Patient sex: M
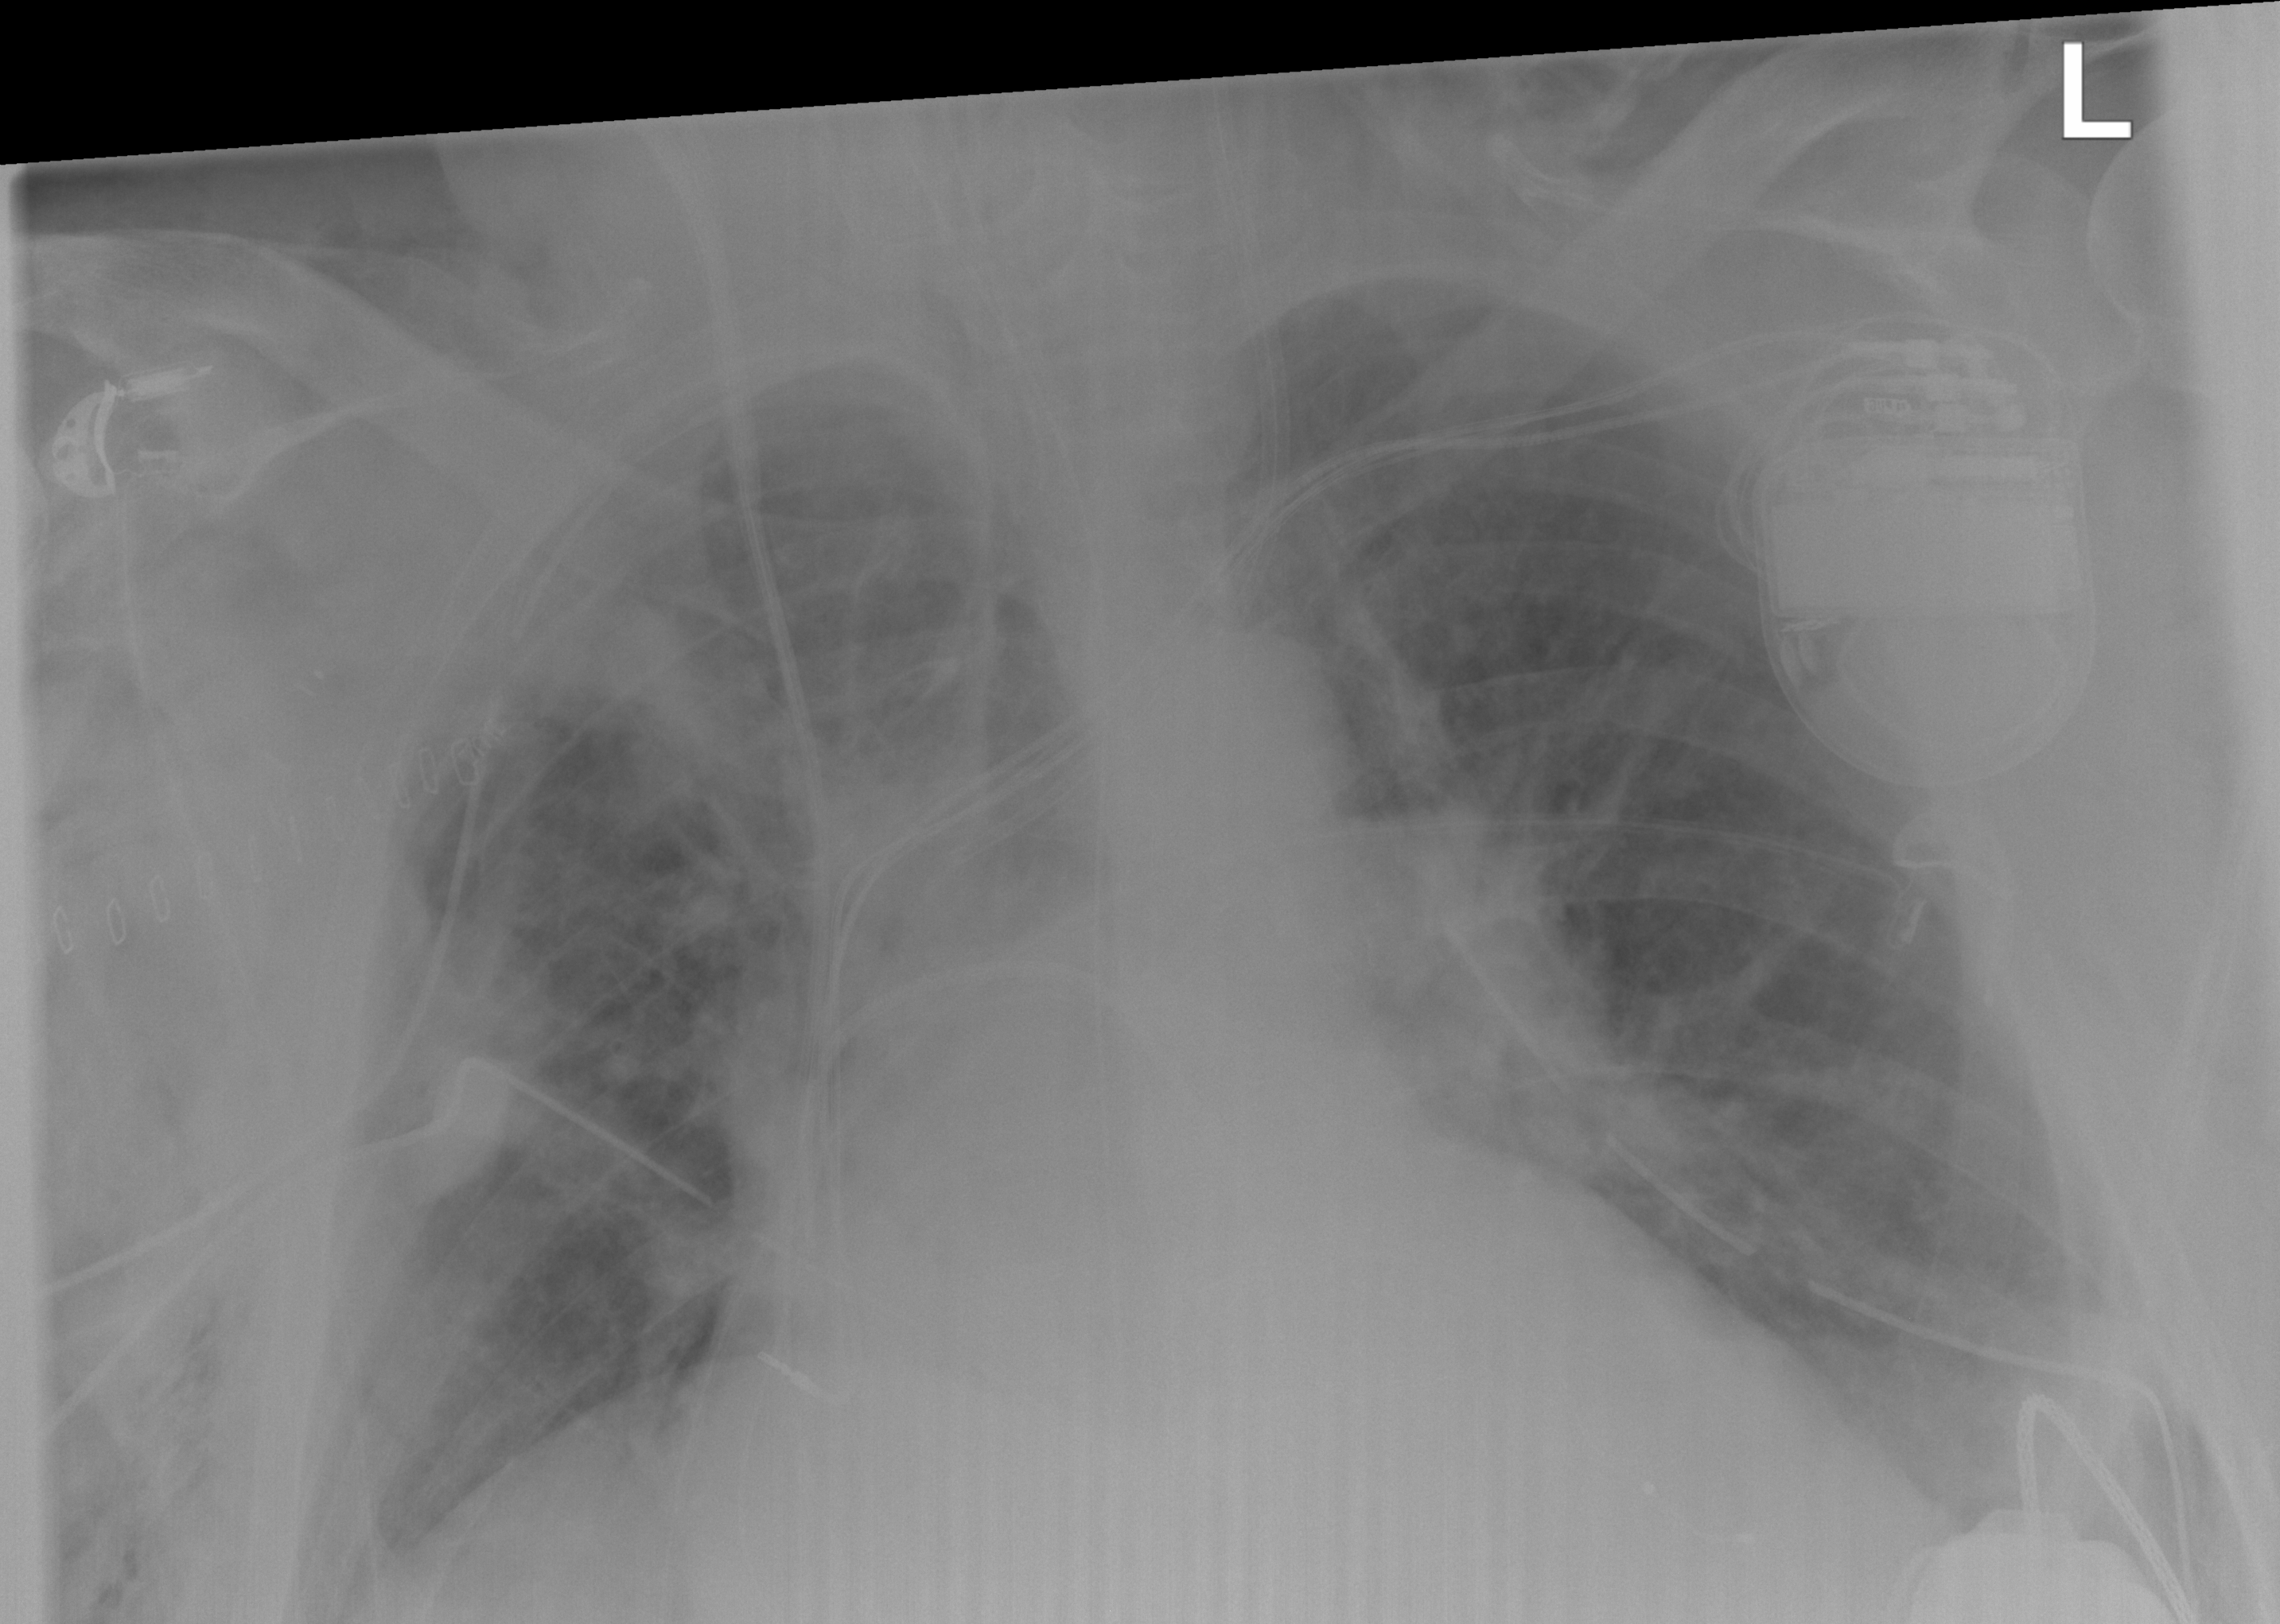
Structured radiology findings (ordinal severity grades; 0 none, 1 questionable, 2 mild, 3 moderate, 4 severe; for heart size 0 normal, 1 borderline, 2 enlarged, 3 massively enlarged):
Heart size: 2
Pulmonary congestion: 0
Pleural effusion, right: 0
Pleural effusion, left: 0
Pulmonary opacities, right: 0
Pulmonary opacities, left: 0
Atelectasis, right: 2
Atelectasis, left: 2